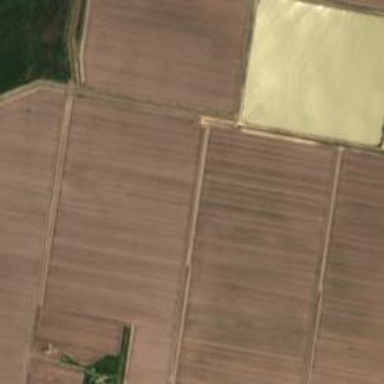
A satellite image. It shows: Farmland with cotton crop.